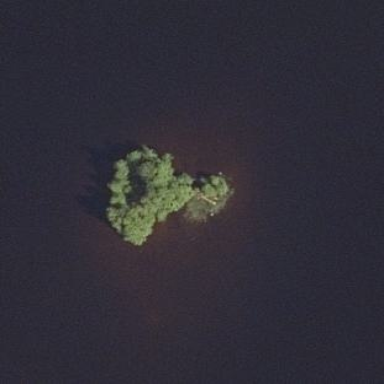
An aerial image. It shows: Image showing island.